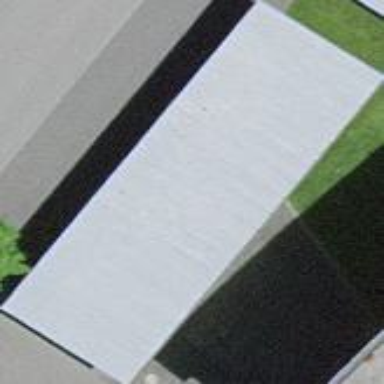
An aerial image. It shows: View of roof of building.